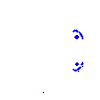
Particle: pion